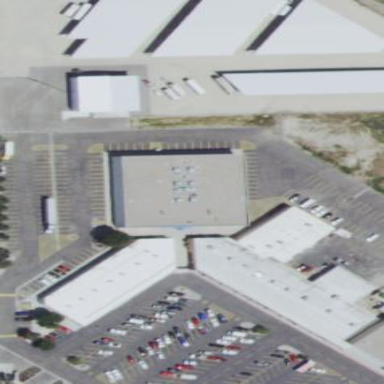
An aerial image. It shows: Flat-roofed retail building.